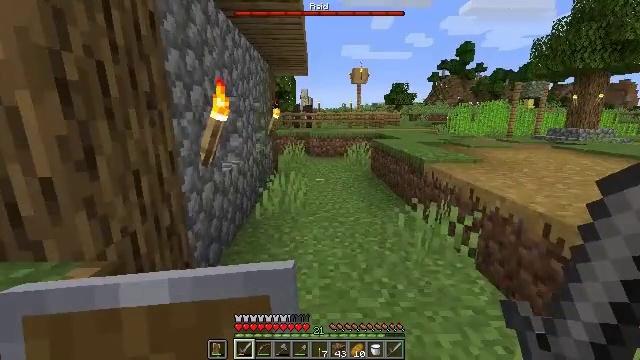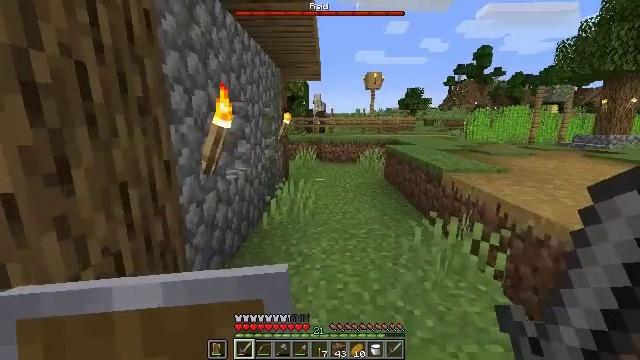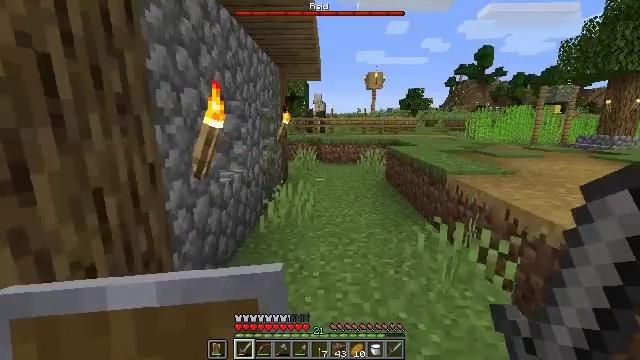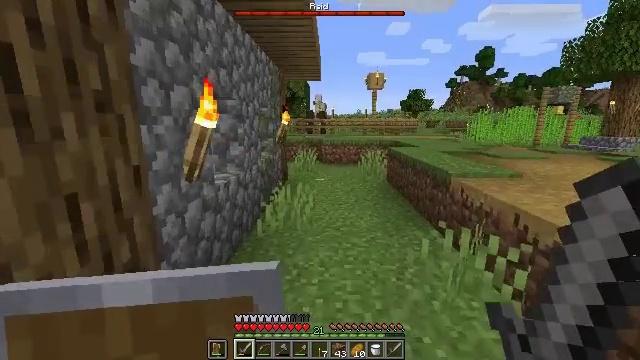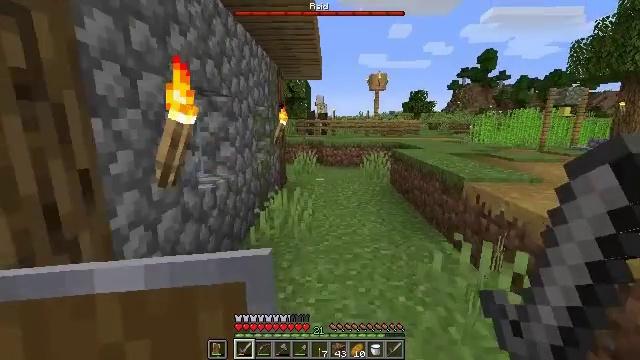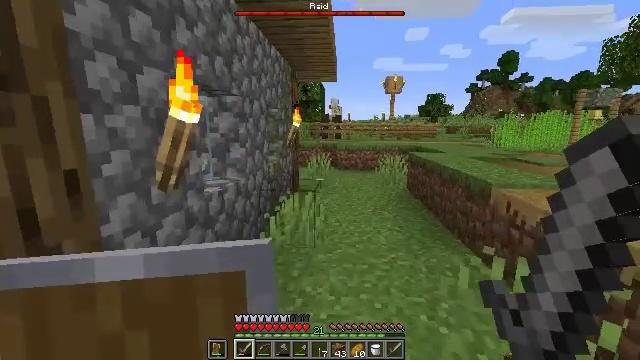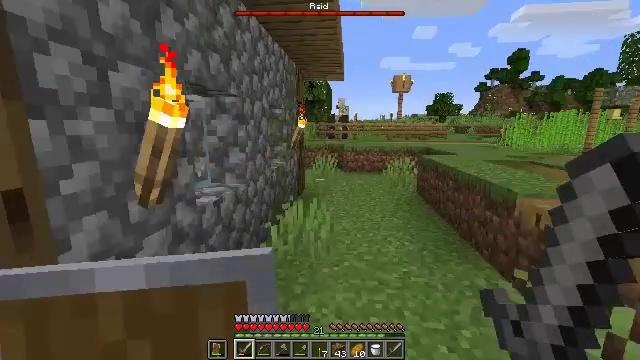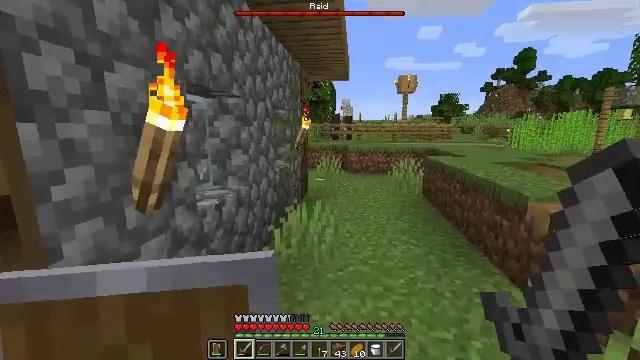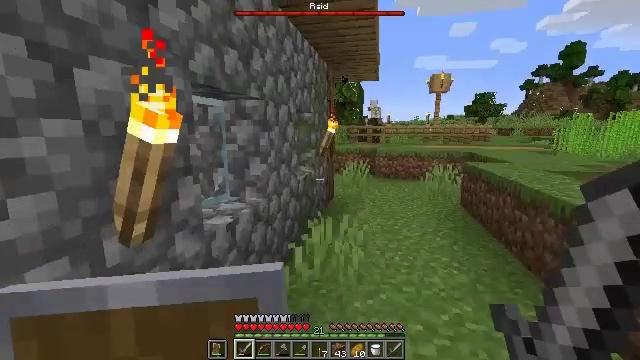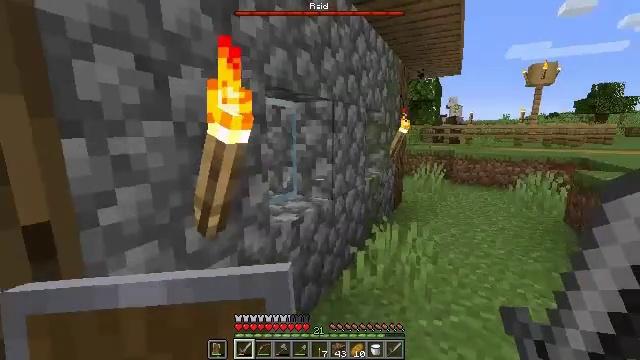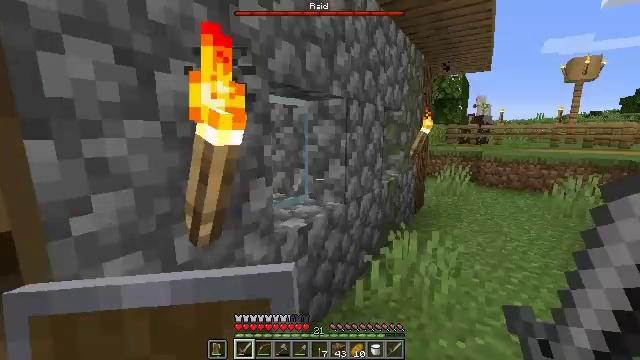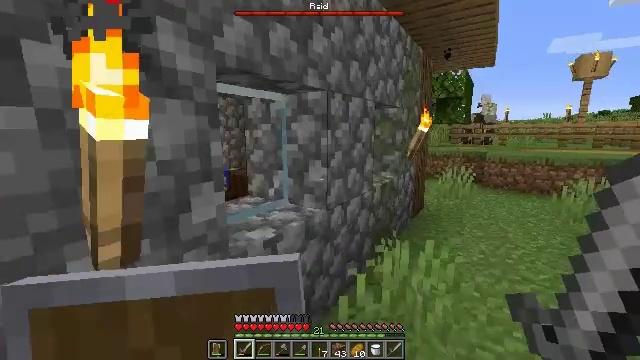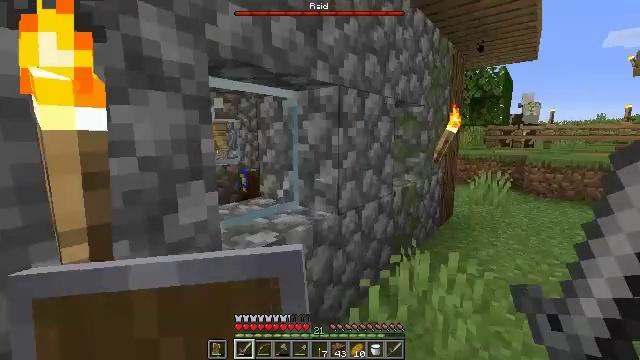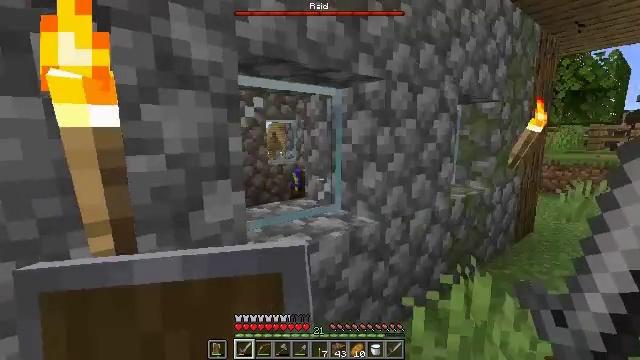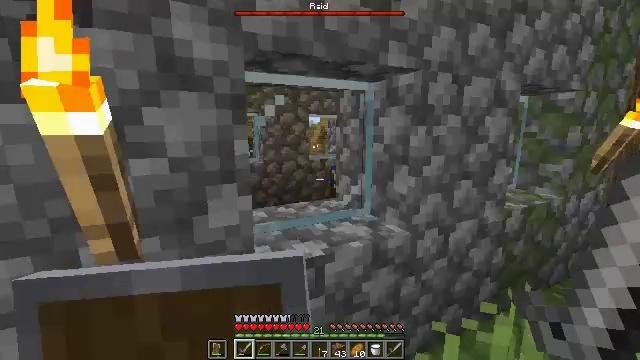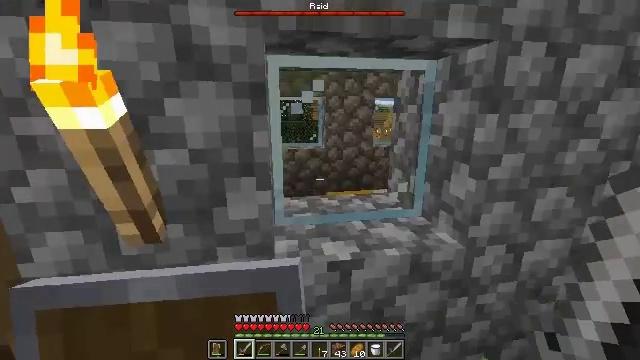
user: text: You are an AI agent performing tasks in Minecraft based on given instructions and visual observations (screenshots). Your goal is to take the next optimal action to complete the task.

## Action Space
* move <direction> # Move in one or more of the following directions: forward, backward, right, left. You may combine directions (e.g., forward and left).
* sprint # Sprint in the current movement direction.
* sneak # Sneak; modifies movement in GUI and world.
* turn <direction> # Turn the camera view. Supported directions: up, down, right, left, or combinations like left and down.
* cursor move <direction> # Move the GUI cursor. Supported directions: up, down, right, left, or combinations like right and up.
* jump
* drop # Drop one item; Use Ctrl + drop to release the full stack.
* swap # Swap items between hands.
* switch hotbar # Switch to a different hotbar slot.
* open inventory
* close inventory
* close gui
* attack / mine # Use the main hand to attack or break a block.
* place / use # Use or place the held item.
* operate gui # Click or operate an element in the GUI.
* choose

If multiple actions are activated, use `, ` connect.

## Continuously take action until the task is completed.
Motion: motion action
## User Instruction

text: Collect fragments by breaking the glass pane.
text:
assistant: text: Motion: move forward, turn left and up
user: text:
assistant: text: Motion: move forward
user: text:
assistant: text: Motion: move forward
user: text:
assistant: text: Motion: move forward
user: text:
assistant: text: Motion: move forward, turn left
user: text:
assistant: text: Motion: move forward, turn left
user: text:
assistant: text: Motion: move forward
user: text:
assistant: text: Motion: move forward, turn left
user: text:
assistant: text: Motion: move forward and move right, turn left
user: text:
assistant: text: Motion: move forward and move right, turn left
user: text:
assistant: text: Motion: move forward and move right
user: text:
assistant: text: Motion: move forward and move right, turn left
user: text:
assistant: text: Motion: move forward and move right, turn left
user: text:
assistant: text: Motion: move forward and move right, turn left and down
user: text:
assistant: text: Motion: move forward and move right, turn left and down
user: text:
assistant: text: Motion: turn left and down
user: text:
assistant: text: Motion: no_op
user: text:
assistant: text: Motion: no_op
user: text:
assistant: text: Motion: move right
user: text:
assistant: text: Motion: move right, turn left
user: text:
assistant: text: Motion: move right, turn left
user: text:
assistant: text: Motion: move right, turn left
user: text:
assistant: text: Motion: move right
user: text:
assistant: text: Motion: move right, turn right
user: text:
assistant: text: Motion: move right, turn right
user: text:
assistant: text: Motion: move right, turn right
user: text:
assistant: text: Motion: move forward and move right
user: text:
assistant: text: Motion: move forward and move right, turn left
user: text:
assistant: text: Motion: move forward and move right, turn left and up
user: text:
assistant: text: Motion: move forward and move right, turn left